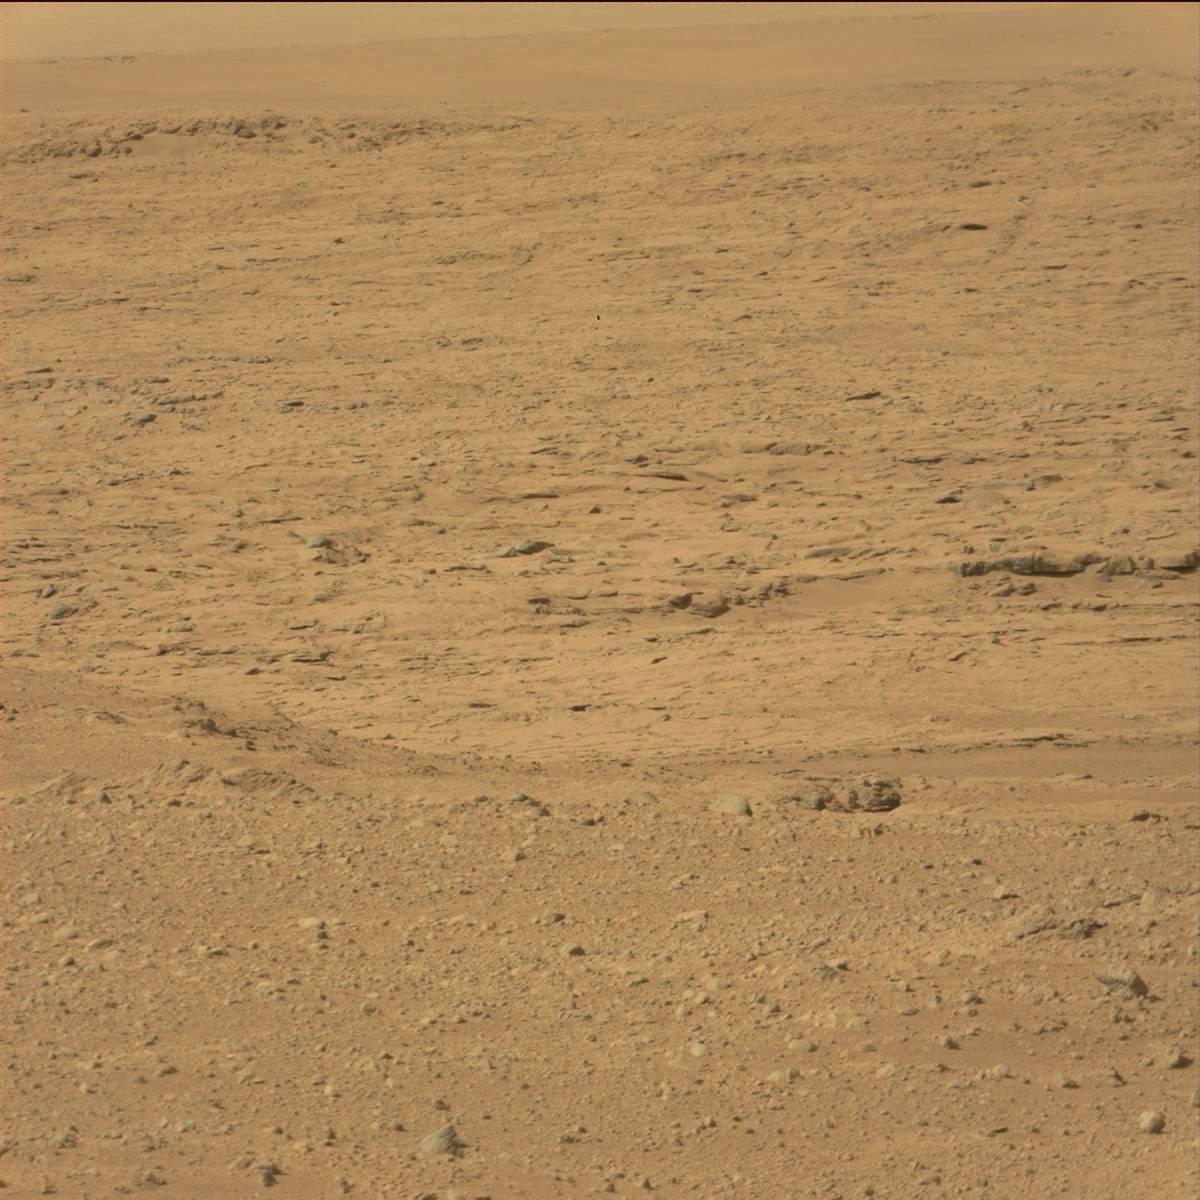
Terrain classes present: Bedrock, Ridge, Rock, Sand / Soil